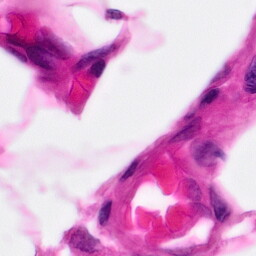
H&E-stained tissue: Pancreatic